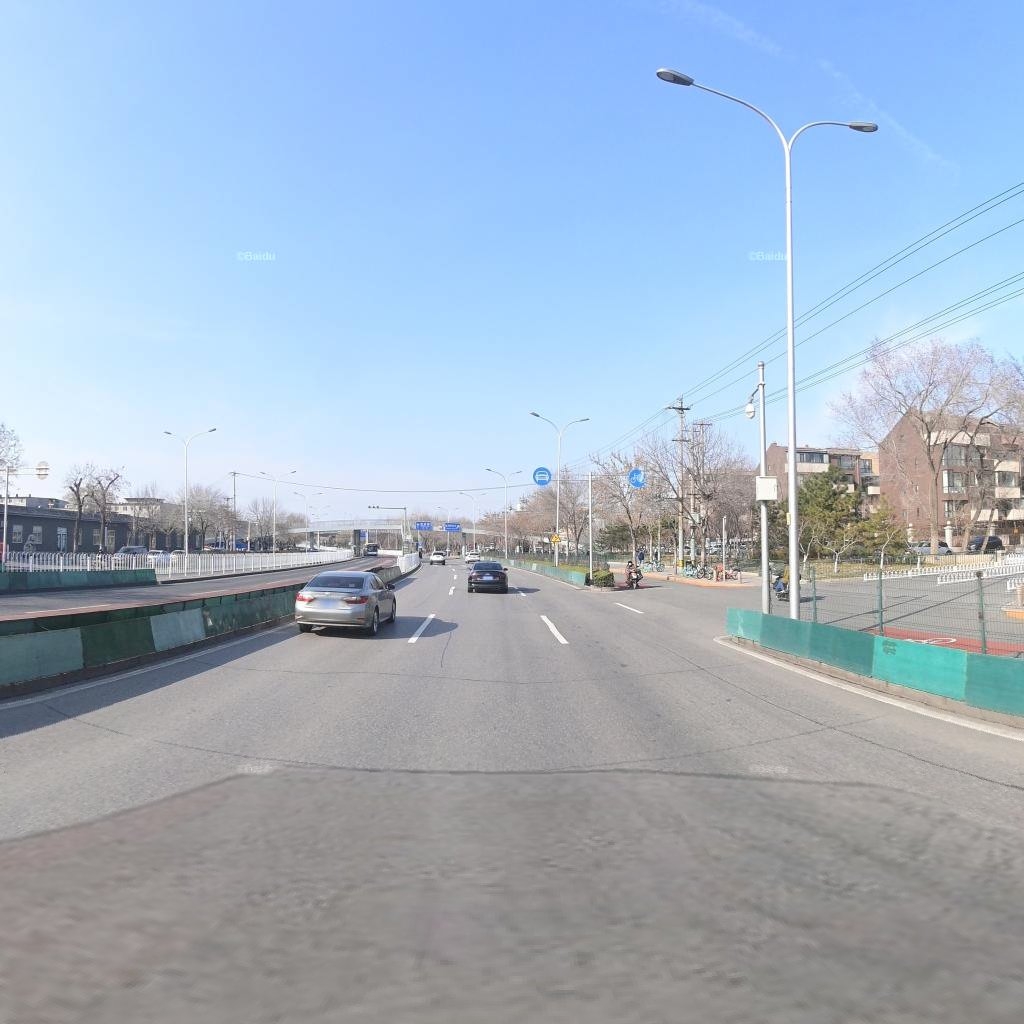
Region: Haidian
Road damage annotations: transverse patch, longitudinal patch, transverse patch, longitudinal patch, transverse patch